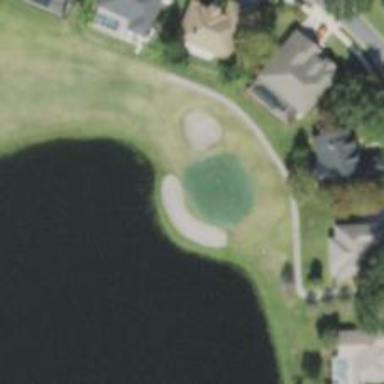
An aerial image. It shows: Golf hole.